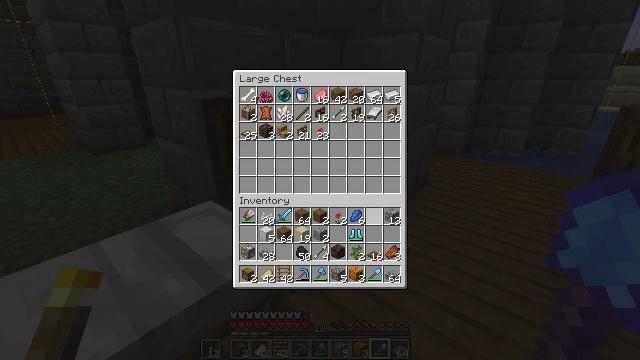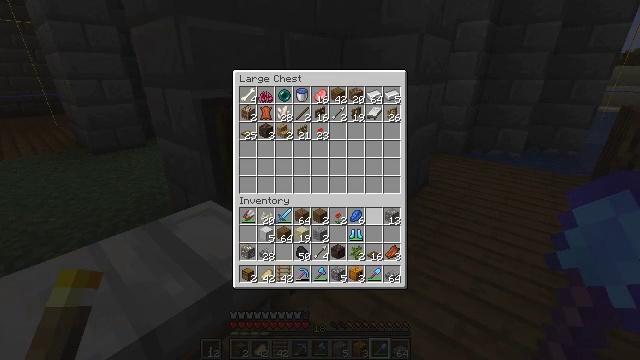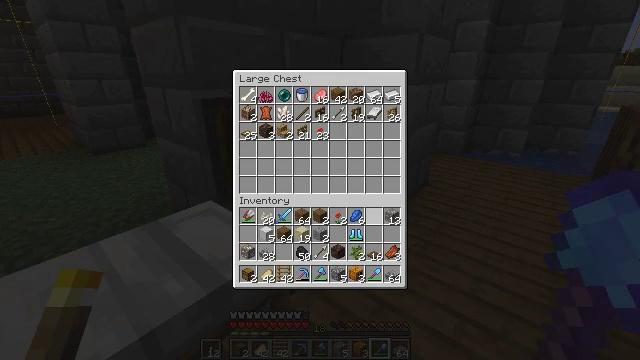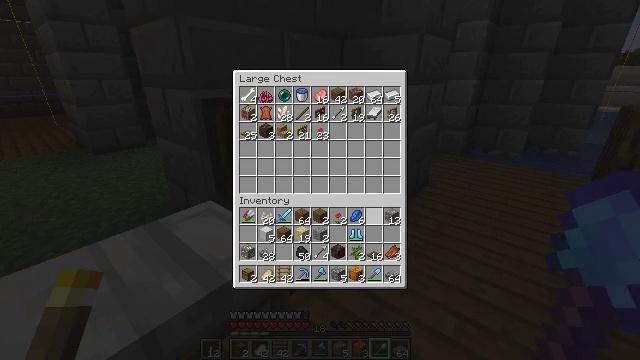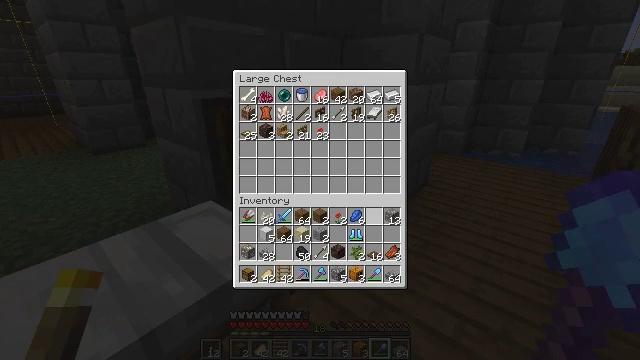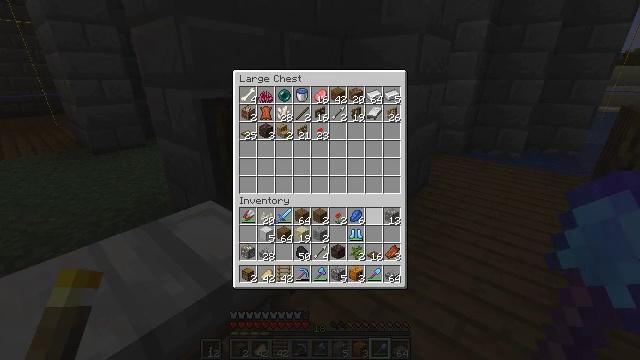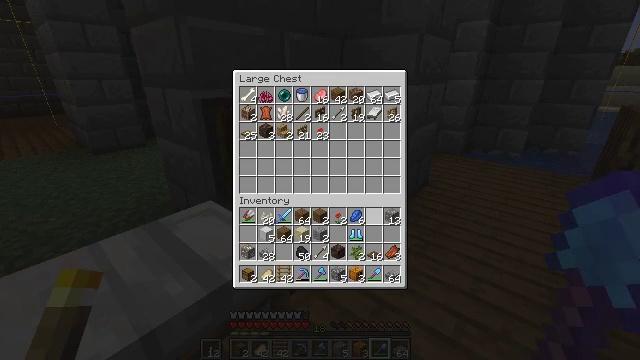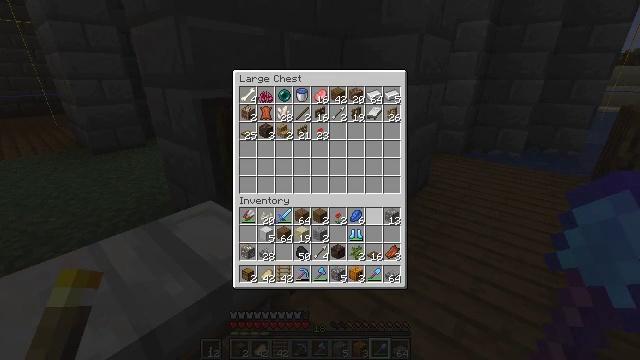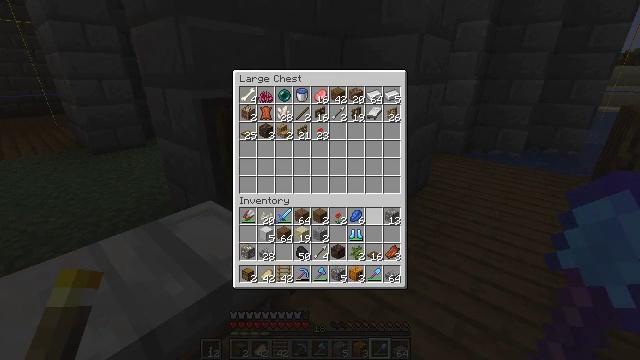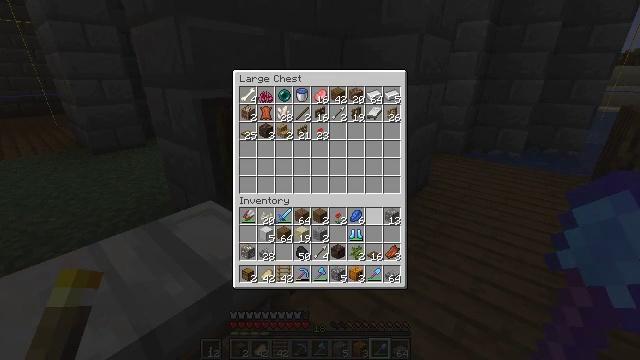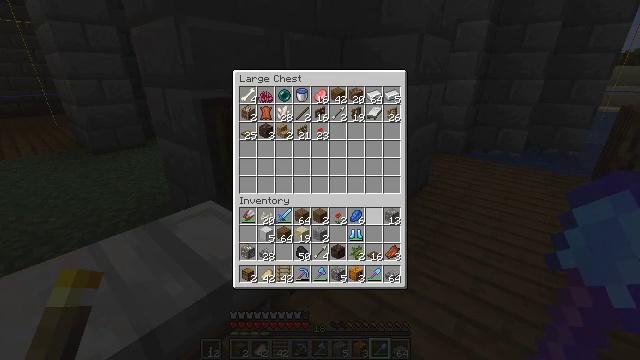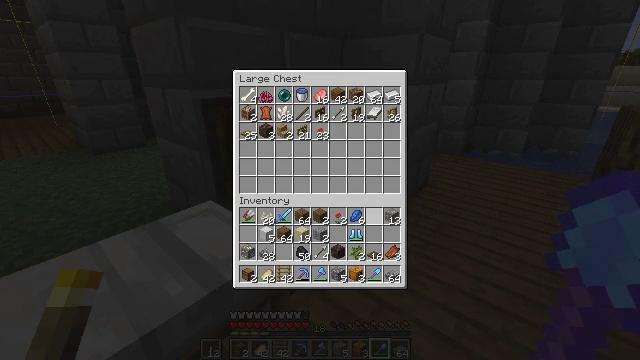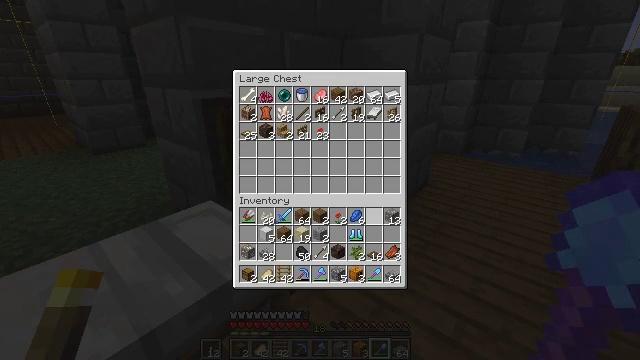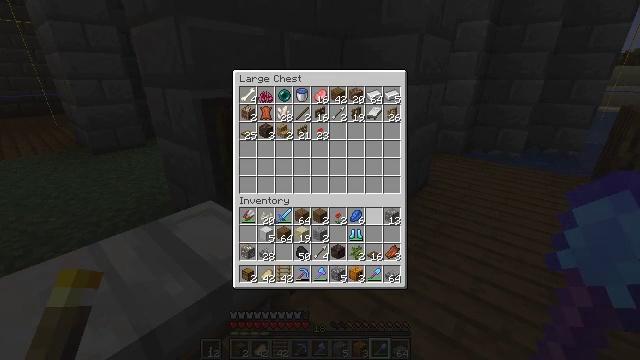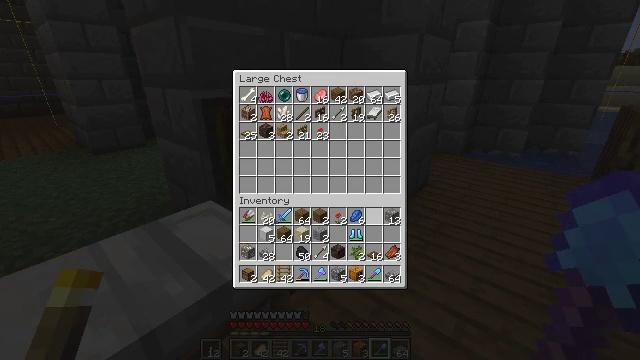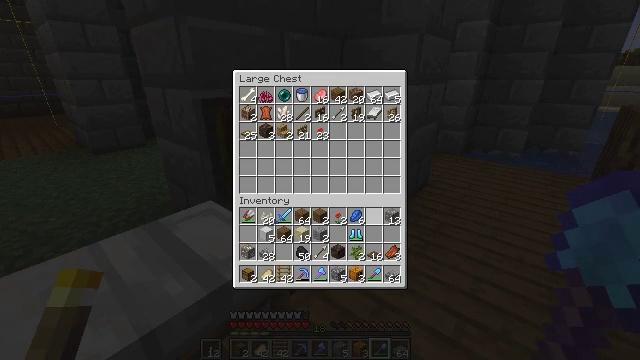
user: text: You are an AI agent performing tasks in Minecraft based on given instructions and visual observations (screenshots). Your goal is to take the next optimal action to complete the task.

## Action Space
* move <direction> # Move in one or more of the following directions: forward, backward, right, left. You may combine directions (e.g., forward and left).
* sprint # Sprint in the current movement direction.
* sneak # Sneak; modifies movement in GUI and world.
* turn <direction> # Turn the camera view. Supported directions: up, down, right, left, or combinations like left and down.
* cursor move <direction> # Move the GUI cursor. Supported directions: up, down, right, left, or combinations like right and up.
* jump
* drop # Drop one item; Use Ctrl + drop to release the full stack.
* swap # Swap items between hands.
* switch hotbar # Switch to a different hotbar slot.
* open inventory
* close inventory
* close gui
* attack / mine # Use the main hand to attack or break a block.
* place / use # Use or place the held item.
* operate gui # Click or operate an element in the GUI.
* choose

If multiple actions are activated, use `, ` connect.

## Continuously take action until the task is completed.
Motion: motion action
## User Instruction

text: Collect soul sand blocks.
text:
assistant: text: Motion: no_op
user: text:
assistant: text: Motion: no_op
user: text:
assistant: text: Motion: no_op
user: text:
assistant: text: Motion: no_op
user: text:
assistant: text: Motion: no_op
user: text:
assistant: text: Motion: no_op
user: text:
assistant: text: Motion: no_op
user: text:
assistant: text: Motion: no_op
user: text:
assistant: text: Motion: no_op
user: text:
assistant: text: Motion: no_op
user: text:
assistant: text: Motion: no_op
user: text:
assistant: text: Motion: no_op
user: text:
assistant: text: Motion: no_op
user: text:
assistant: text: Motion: no_op
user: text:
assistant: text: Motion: no_op
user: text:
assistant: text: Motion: no_op
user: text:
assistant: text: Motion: no_op
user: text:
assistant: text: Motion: no_op
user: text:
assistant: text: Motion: no_op
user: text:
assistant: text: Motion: no_op
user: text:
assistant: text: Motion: no_op
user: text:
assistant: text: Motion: no_op
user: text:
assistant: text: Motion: no_op
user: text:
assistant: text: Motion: no_op
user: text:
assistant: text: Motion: no_op
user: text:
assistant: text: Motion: no_op
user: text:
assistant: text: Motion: no_op
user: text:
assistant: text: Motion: no_op
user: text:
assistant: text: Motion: no_op
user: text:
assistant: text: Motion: no_op